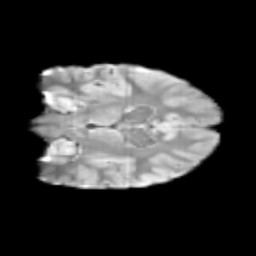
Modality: T2w
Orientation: coronal
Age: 9
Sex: female
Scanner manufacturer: siemens
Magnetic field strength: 3 T
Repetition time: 3.8 s
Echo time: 0.07 s